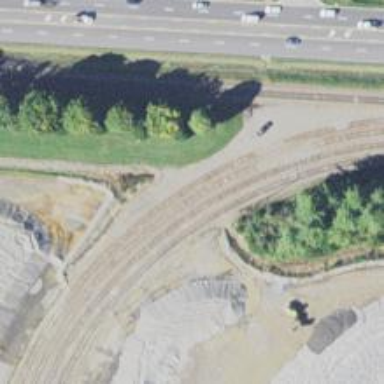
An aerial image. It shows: Rail spur service used for transporting aggregate.